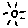
Label: sun